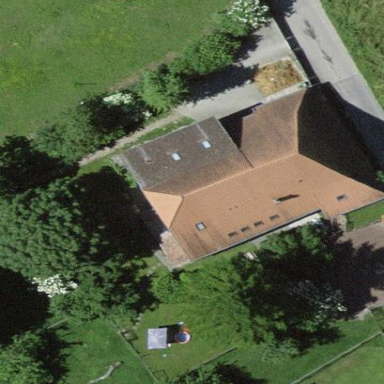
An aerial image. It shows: Farm building.